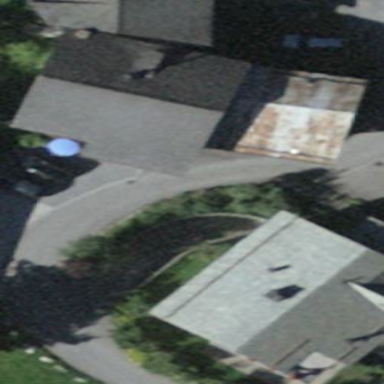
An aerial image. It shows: Building with tiled roof.